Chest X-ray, PA view. Patient: 23 years old, sex F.
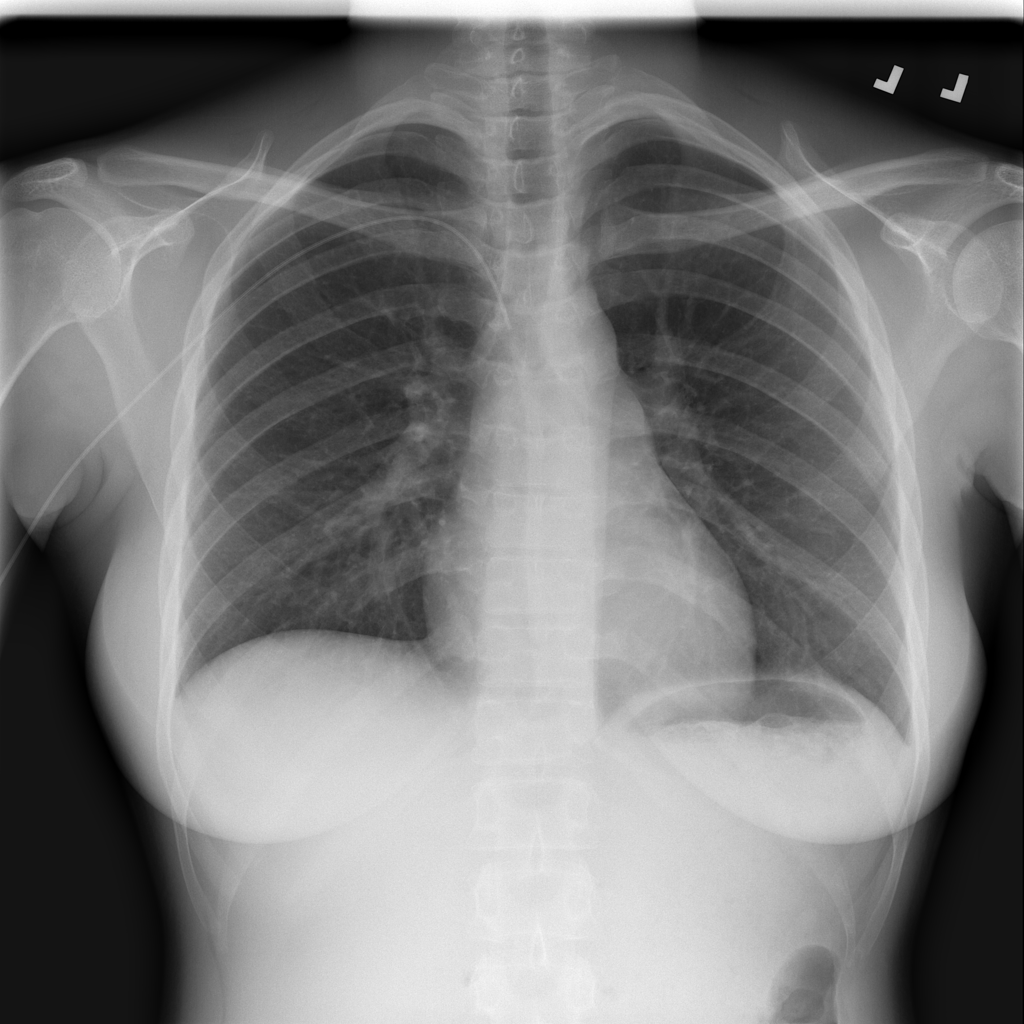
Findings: No Finding